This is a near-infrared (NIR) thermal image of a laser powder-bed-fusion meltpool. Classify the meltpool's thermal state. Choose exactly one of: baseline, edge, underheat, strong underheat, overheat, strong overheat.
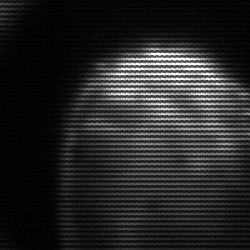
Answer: edge